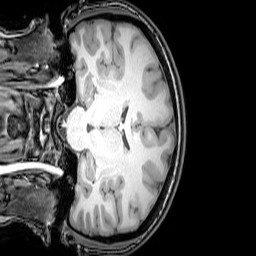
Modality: T1w
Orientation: coronal
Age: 20
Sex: female
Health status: healthy
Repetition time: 0.081 s
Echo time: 0.037 s